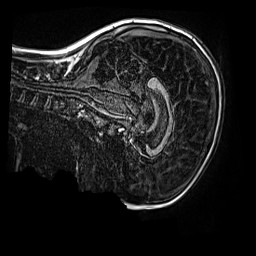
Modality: MP2RAGE
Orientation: sagittal
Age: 10
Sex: male
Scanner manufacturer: siemens
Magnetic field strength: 3 T
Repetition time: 4 s
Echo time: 0.00299 s